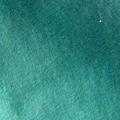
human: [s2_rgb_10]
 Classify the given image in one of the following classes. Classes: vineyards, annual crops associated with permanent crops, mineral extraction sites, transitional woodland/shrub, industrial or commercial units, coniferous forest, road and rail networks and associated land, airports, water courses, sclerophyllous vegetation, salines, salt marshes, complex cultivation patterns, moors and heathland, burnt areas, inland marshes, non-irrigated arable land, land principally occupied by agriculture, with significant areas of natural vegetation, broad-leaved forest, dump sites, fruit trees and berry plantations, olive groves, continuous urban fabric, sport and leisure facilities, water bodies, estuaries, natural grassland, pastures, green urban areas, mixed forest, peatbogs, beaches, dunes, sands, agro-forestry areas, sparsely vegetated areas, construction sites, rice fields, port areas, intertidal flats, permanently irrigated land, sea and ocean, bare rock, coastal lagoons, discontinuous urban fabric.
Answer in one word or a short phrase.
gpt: sea and ocean